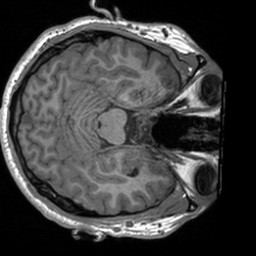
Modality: T1w
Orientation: axial
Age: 25
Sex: male
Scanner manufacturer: siemens
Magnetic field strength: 3 T
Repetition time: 1.9 s
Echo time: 0.00226 s